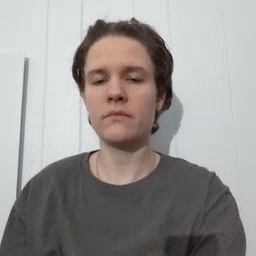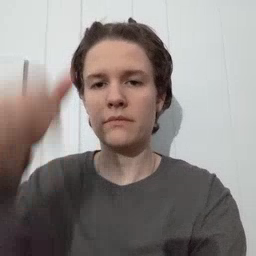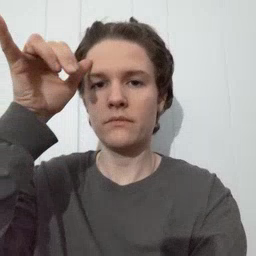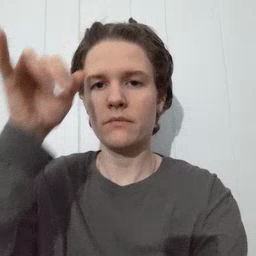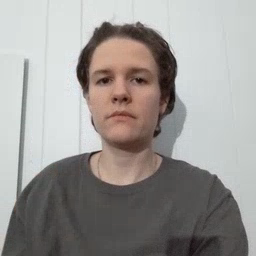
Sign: cow